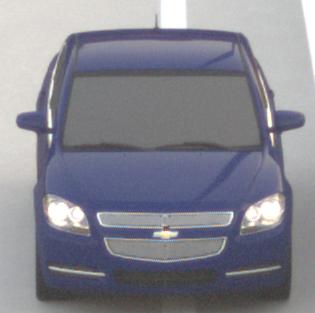
Make: Chevrolet
Model: Malibu 2.4
Detailed model: Malibu
Model produced from: 2012/07
Model produced until: 2014/08
Doors: 4
Color: blue
Road condition: dry road
Daytime: sunrise or sunset
Contrast: low contrast